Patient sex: M
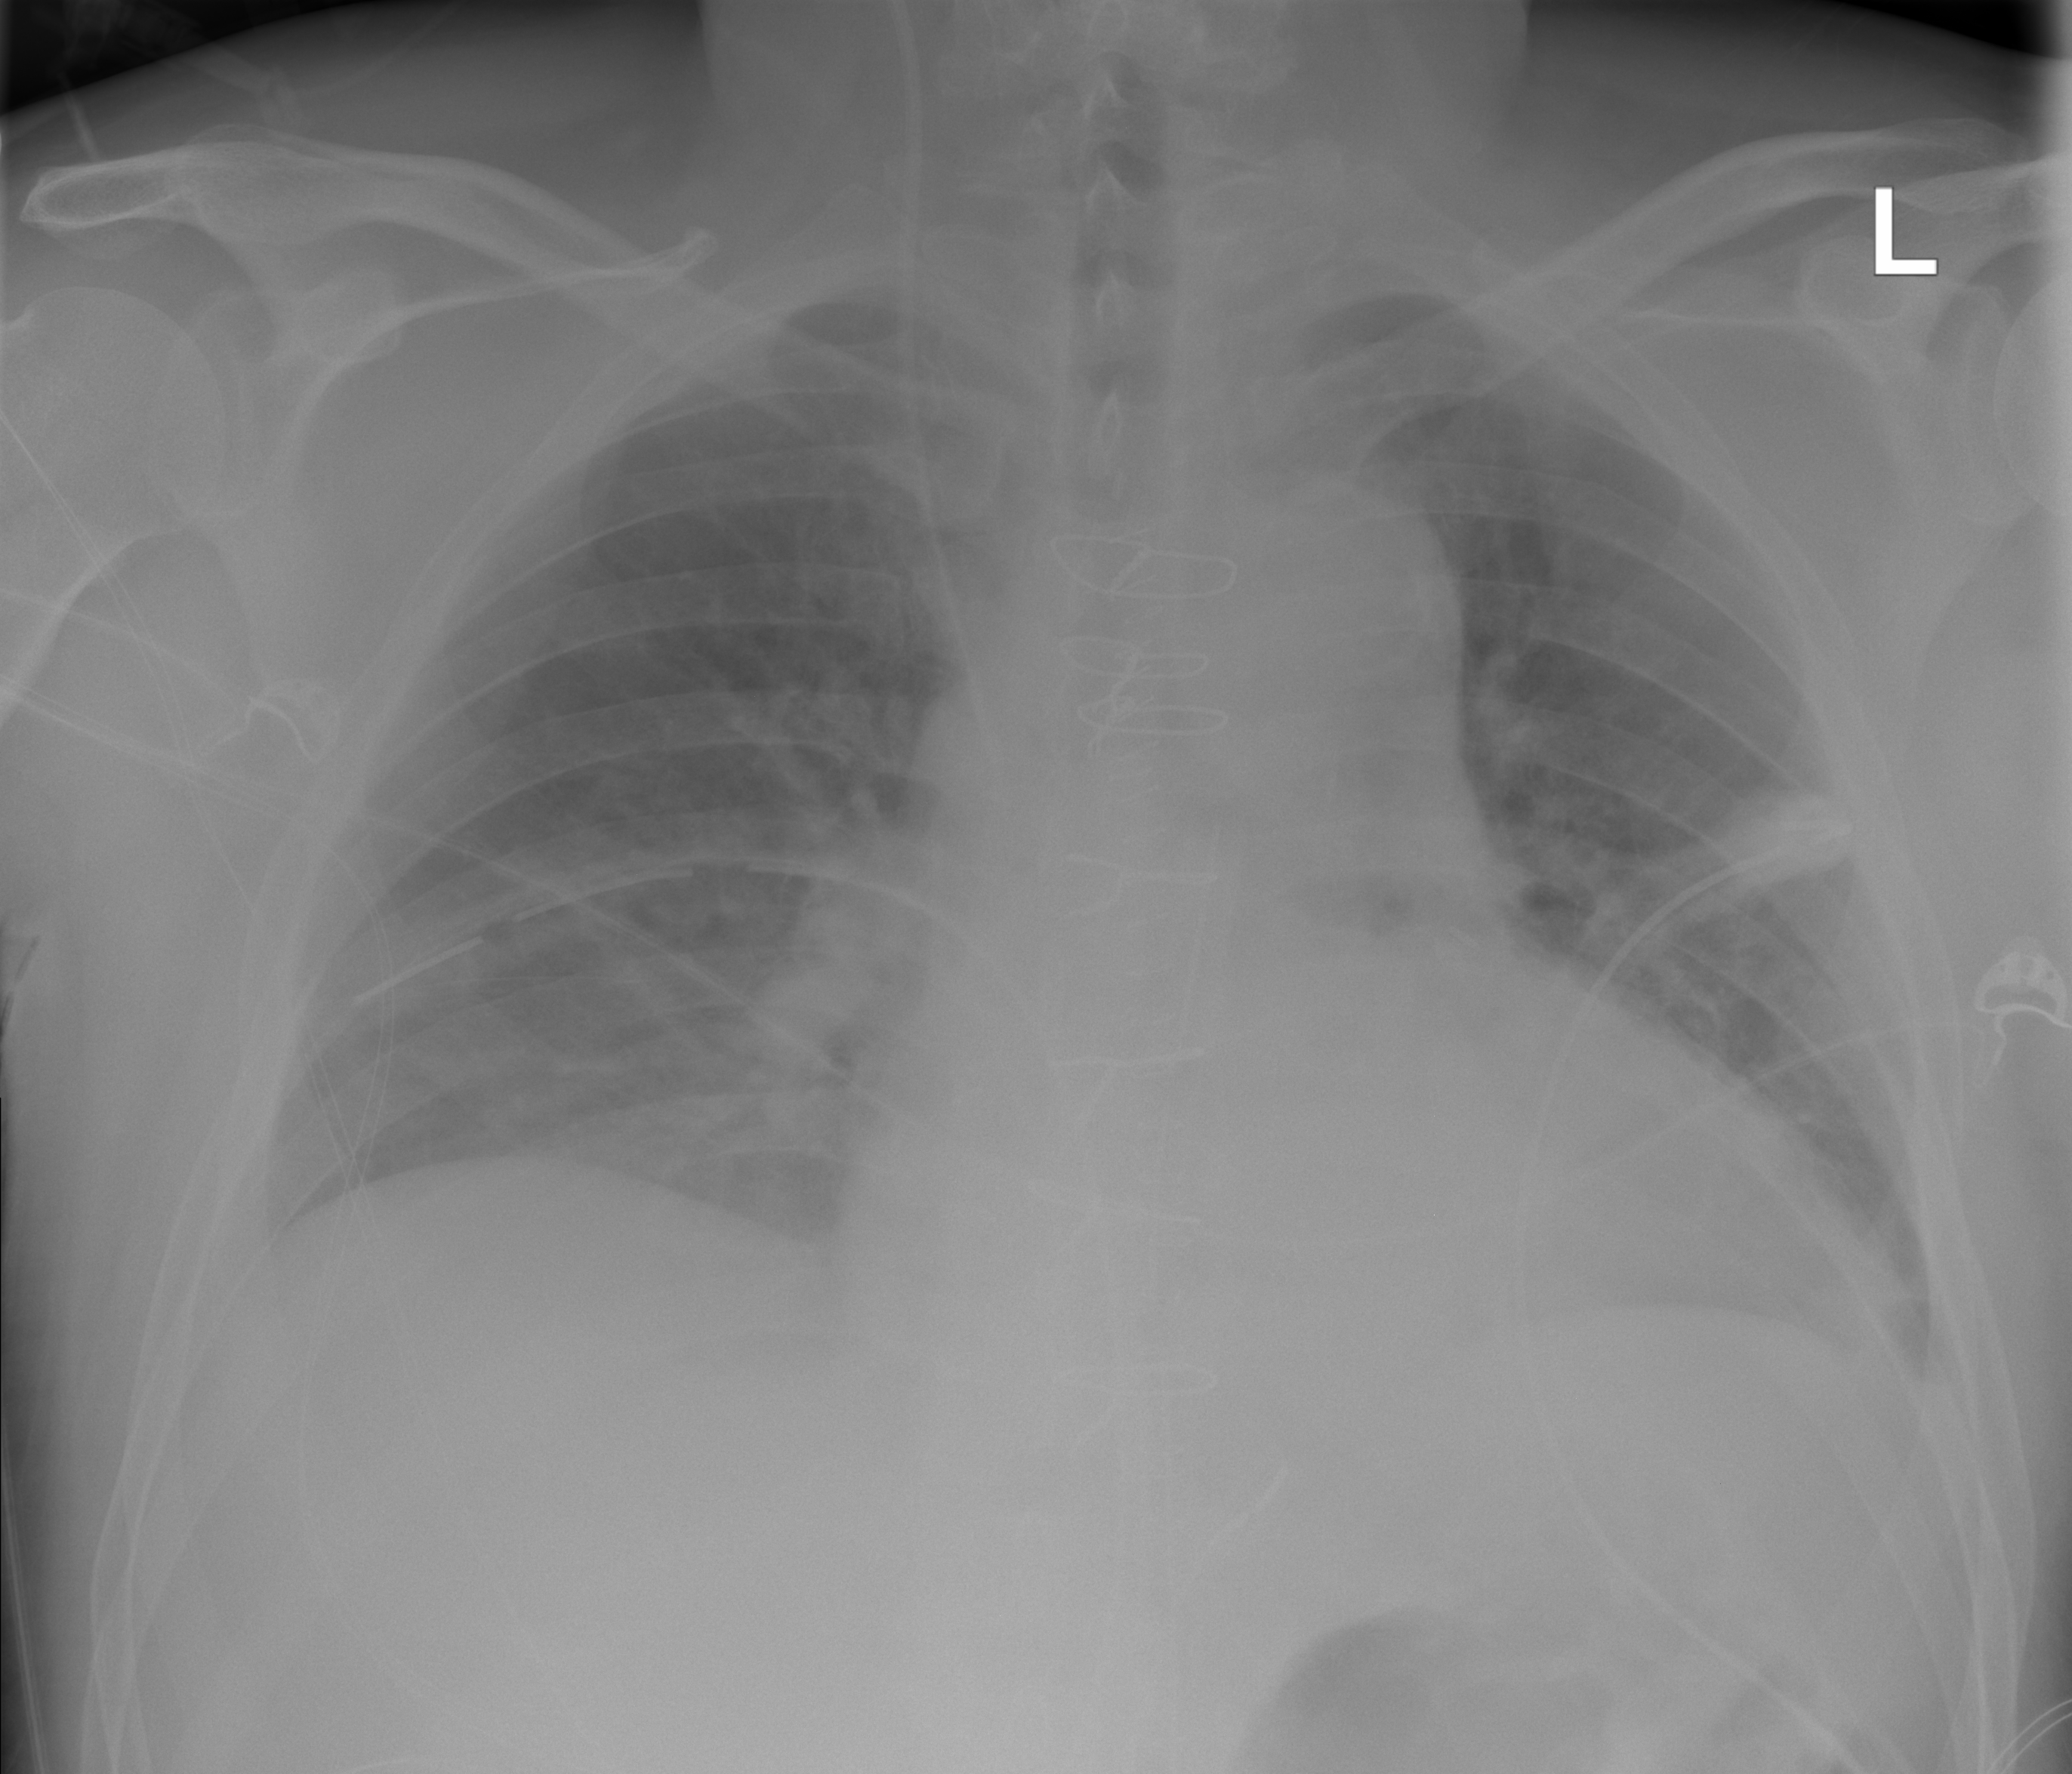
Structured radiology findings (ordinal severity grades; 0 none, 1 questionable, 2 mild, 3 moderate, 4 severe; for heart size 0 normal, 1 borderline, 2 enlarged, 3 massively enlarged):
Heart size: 2
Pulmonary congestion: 0
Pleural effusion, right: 0
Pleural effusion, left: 0
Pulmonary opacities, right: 1
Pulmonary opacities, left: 0
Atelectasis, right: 2
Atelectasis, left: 2